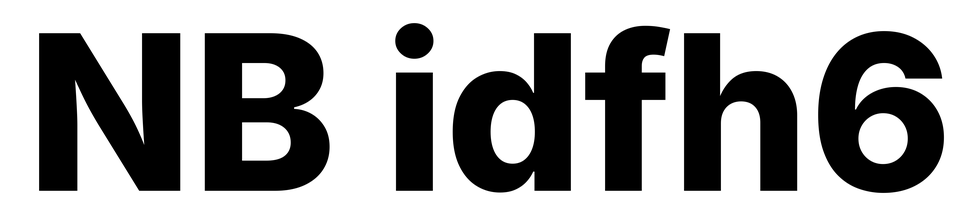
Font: Inter_ExtraBold